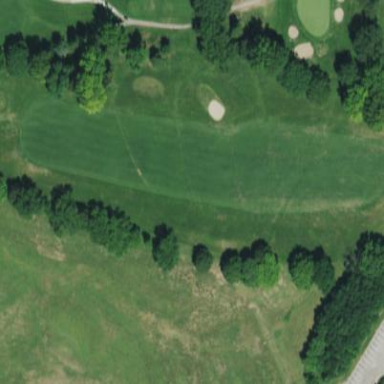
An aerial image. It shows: Well-maintained grassy golf fairway for the sport of golf.